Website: lowes
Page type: customer-info-address
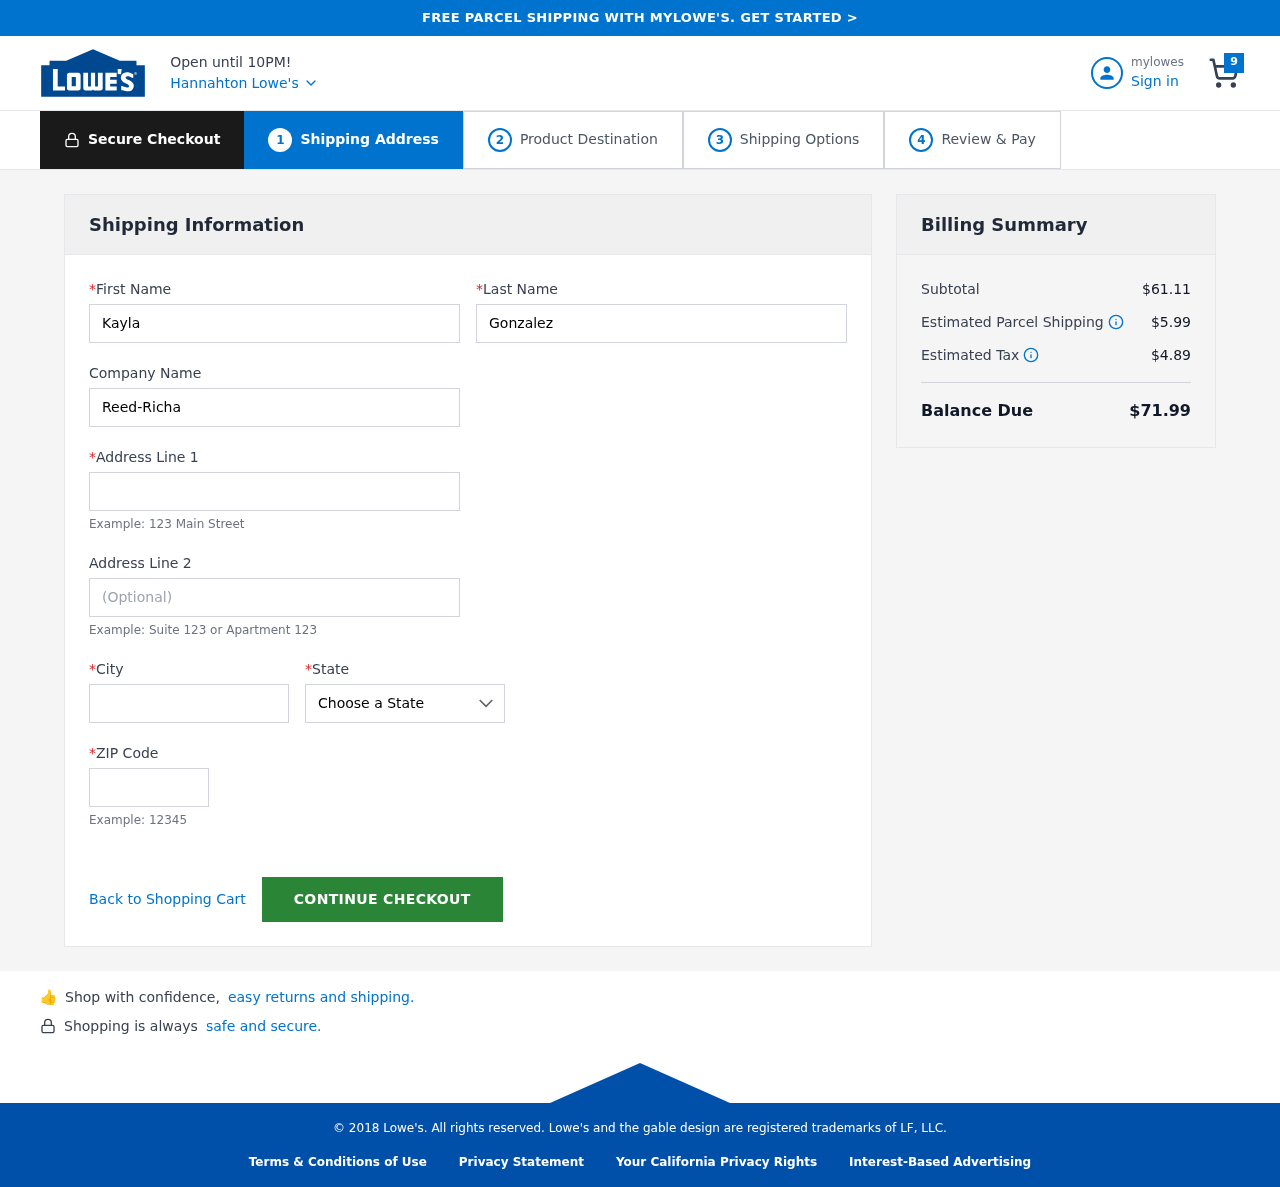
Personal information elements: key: PII_CITY
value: Hannahton
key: PII_COMPANY
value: Reed-Richardson
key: PII_FIRSTNAME
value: Kayla
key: PII_LASTNAME
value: Gonzalez
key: PII_POSTCODE
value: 42219
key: PII_STATE
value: Wisconsin
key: PII_STREET
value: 168 Julie Trafficway
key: PII_STREET2
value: Apt. 438
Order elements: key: ORDER_NUM_ITEMS
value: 9
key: ORDER_SUBTOTAL
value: $61.11
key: ORDER_SHIPPING_COST
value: $5.99
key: ORDER_TAX
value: $4.89
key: ORDER_TOTAL
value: $71.99